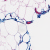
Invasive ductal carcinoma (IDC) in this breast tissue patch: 0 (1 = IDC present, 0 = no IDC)